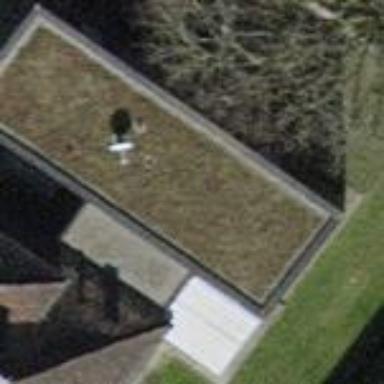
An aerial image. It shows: Residential building with flat roof.